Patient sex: F
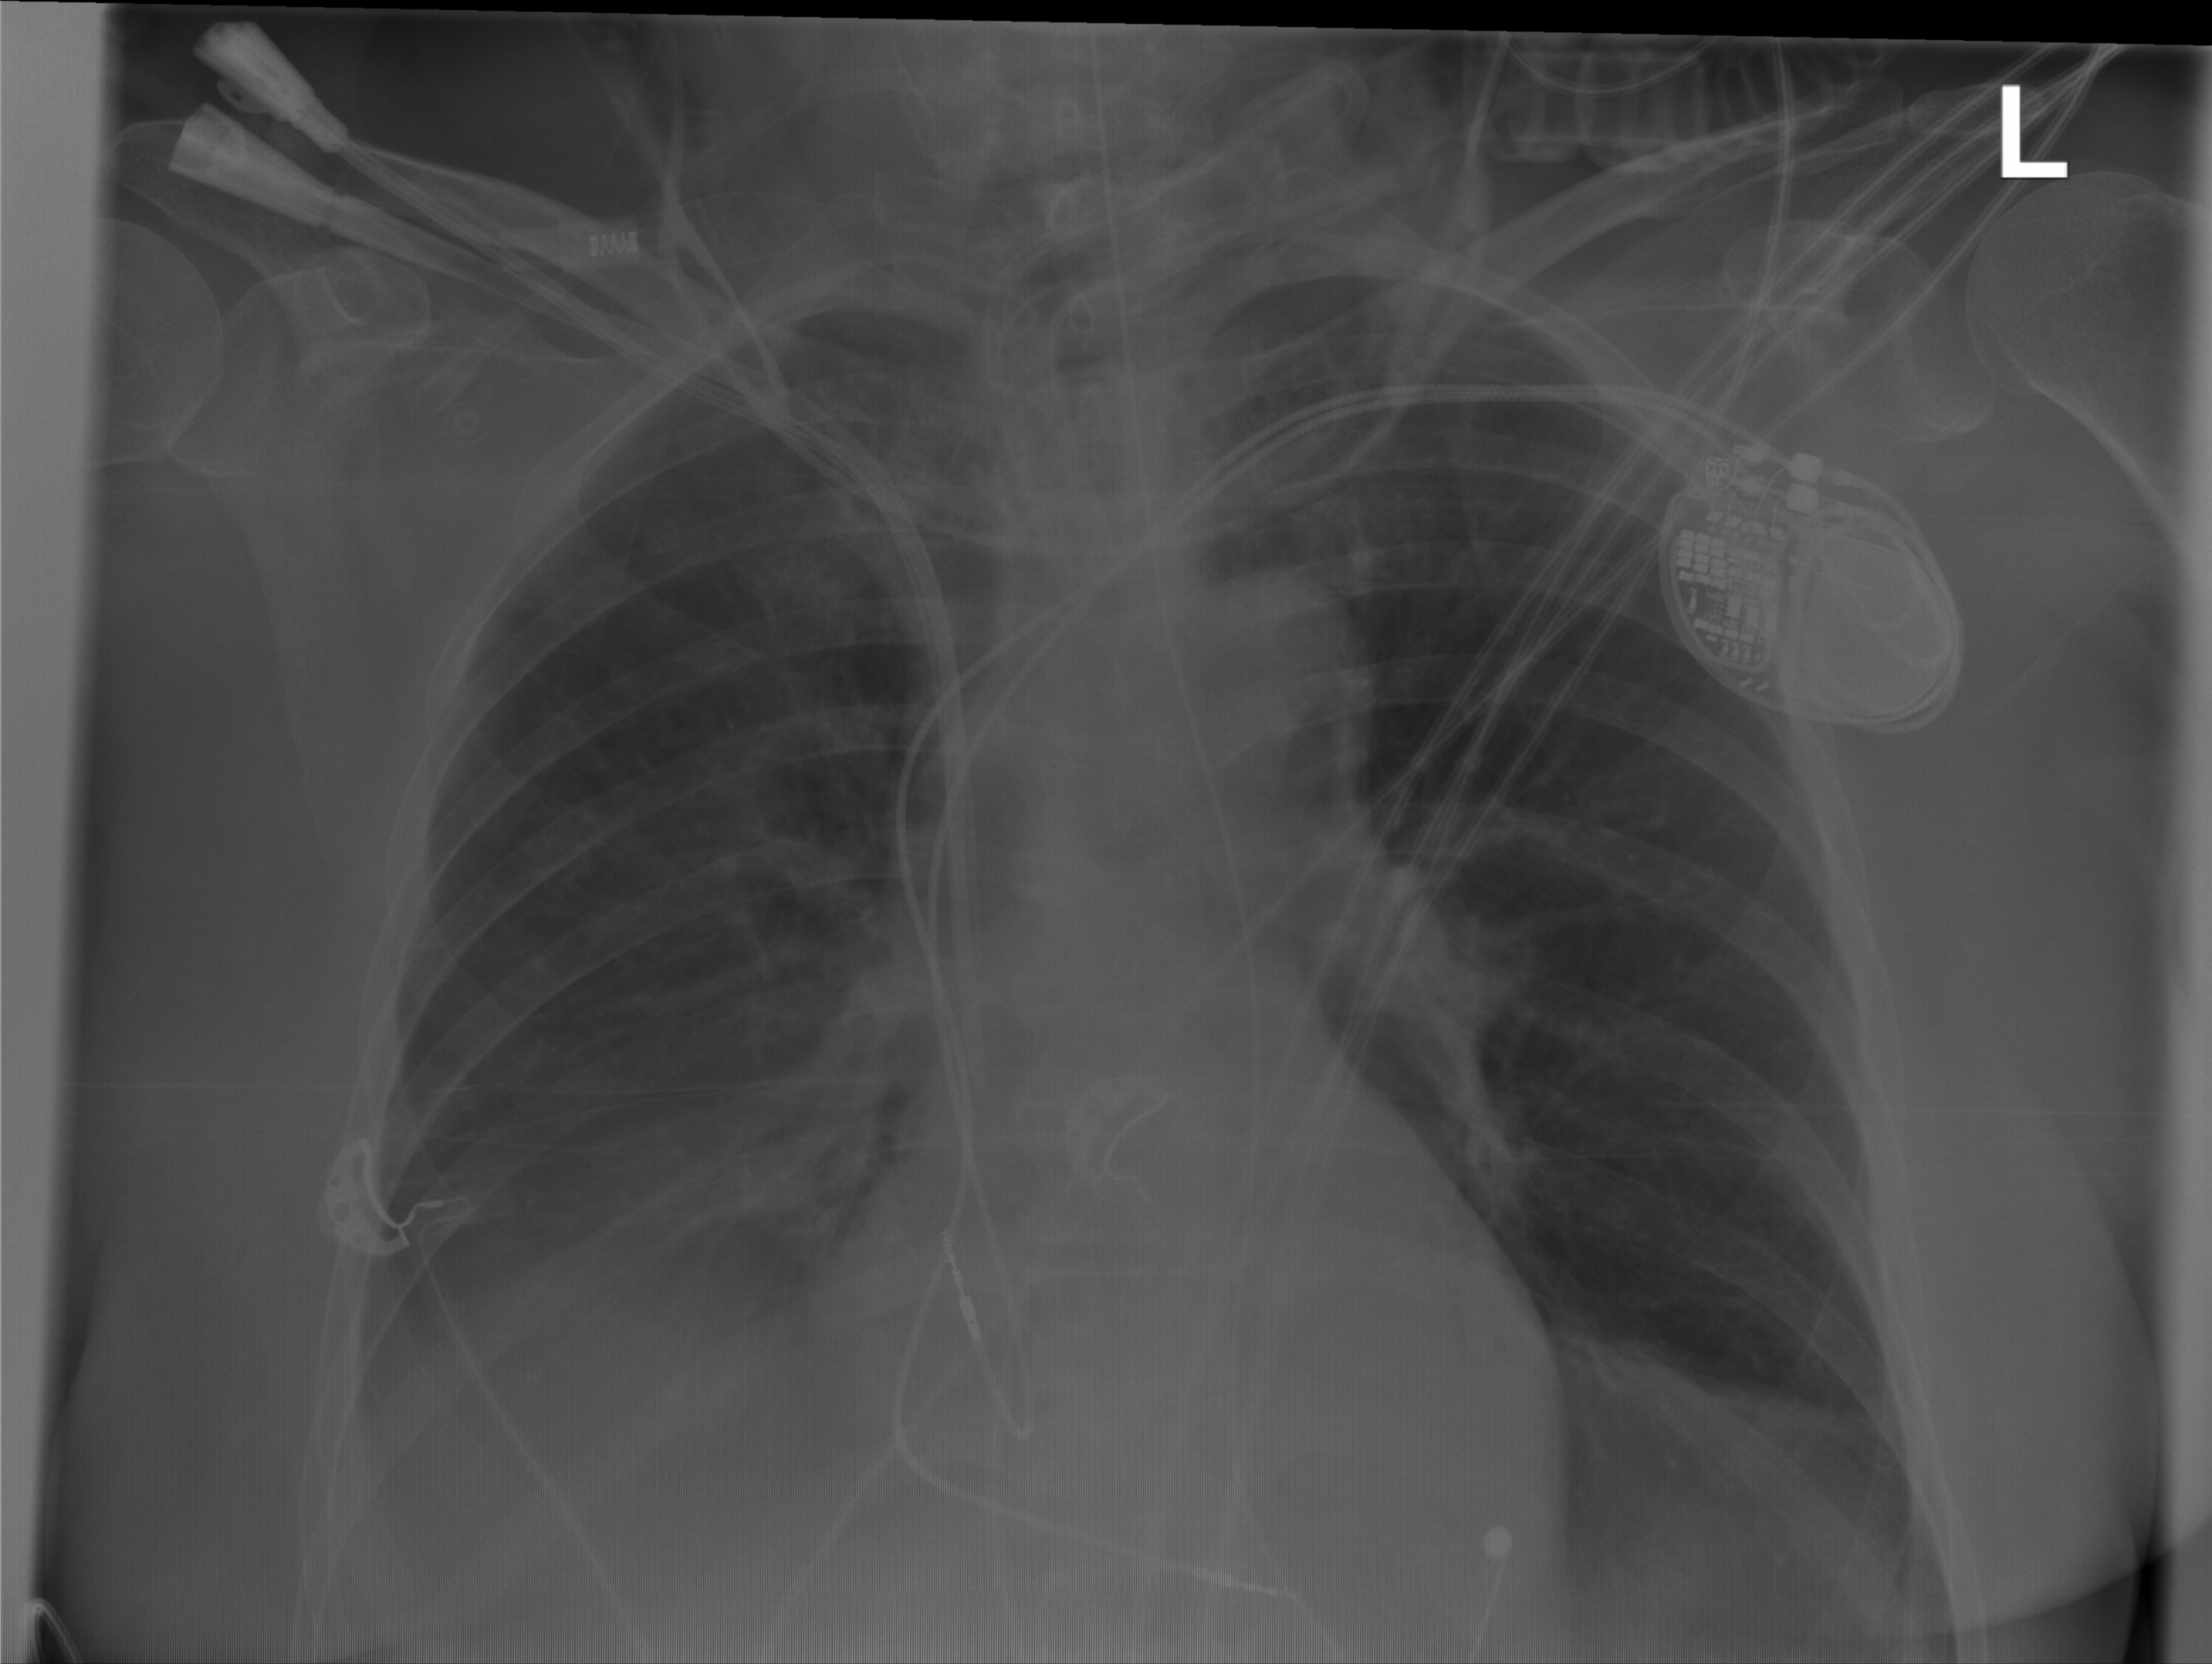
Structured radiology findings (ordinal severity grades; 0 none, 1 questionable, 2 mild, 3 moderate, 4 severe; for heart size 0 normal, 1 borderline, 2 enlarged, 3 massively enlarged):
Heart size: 0
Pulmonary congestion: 0
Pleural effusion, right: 1
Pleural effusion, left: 0
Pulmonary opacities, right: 0
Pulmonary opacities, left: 0
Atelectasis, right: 2
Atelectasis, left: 1